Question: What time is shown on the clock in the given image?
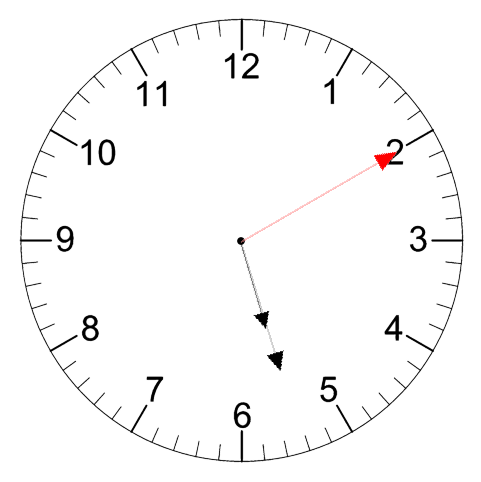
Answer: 05:27:10